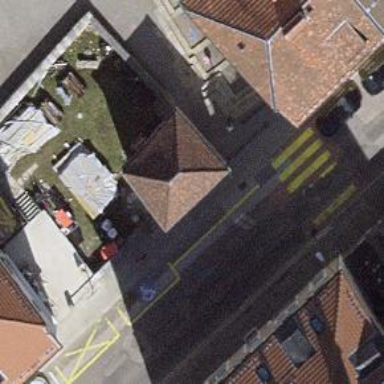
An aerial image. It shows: Building with hipped roof.